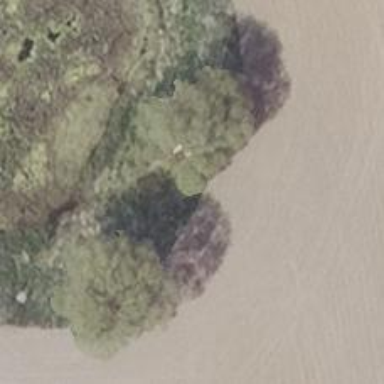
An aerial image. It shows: Deciduous tree with broadleaved leaves.